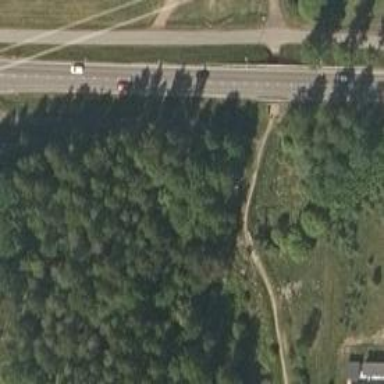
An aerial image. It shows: Official Nordic skiing footway on bridge.